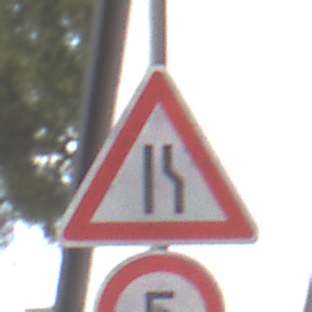
Verkehrszeichen: EinseitigVerengteFahrbahnRechts
Zusatzzeichen unten: Geschwindigkeit5
Umgebung: Roofed, Urban
Tageszeit: MorningAfternoon
Wetter: PartlyCloudy
Licht: Natural
Jahreszeit: NotSpecified
Kontrast: MediumContrast